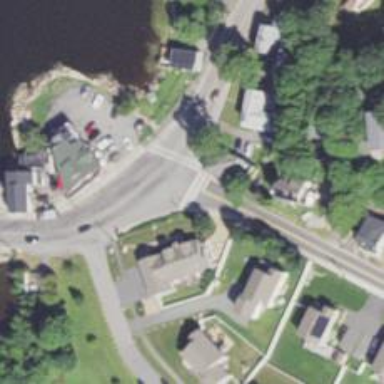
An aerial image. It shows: Crossing road.